Question: In this diagram, the green dot is the starting point and the blue dot is the destination. How many different simple paths are there?
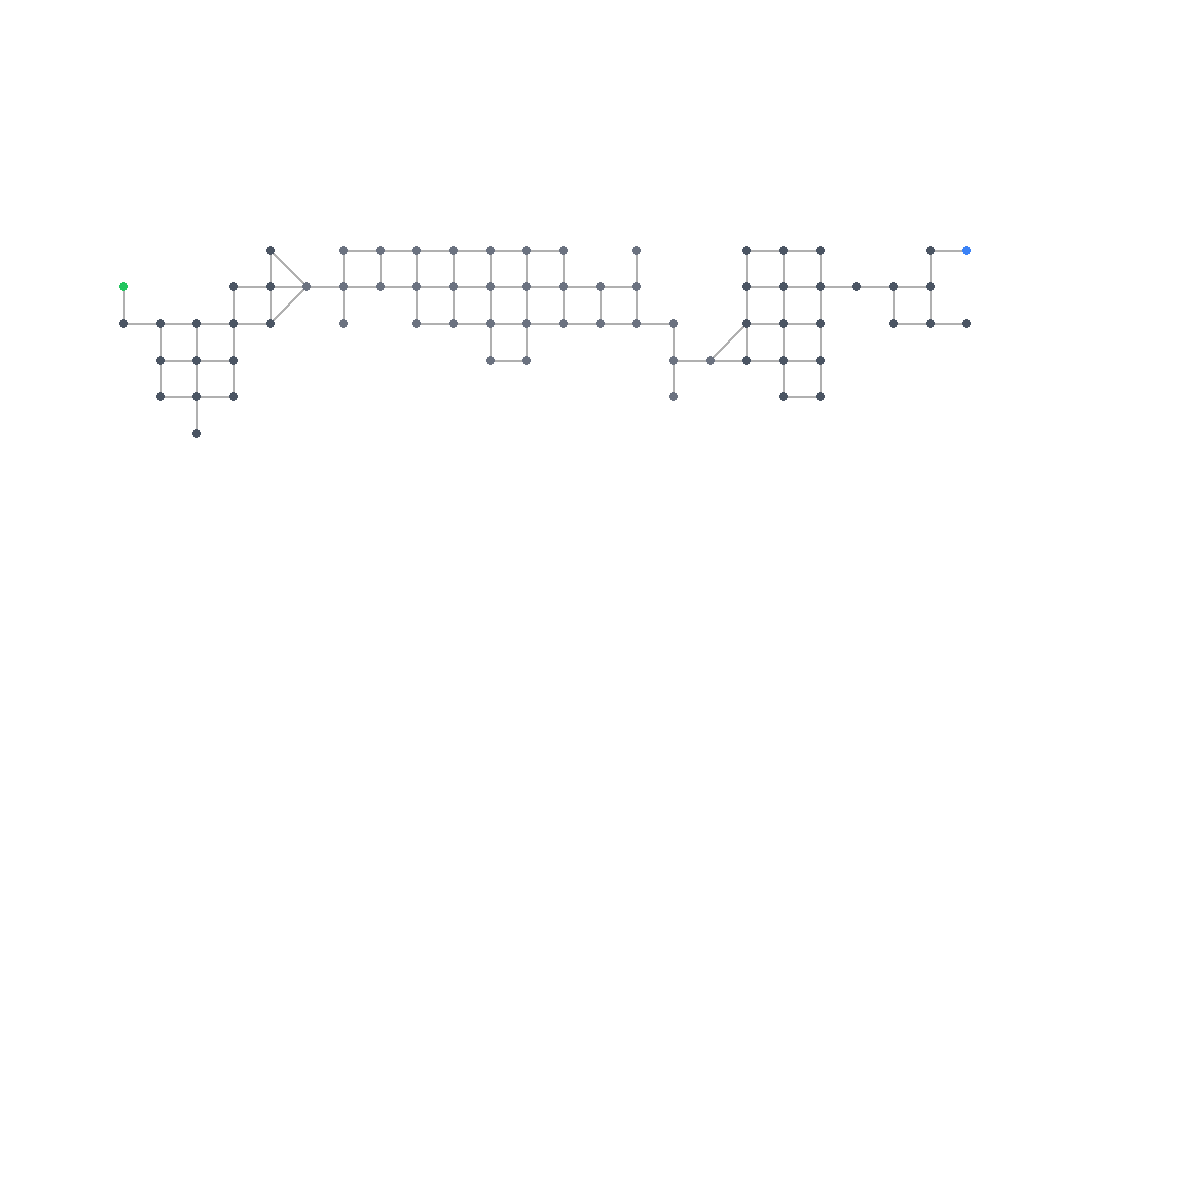
Answer: 22080960